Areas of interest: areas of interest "Business Office Building"
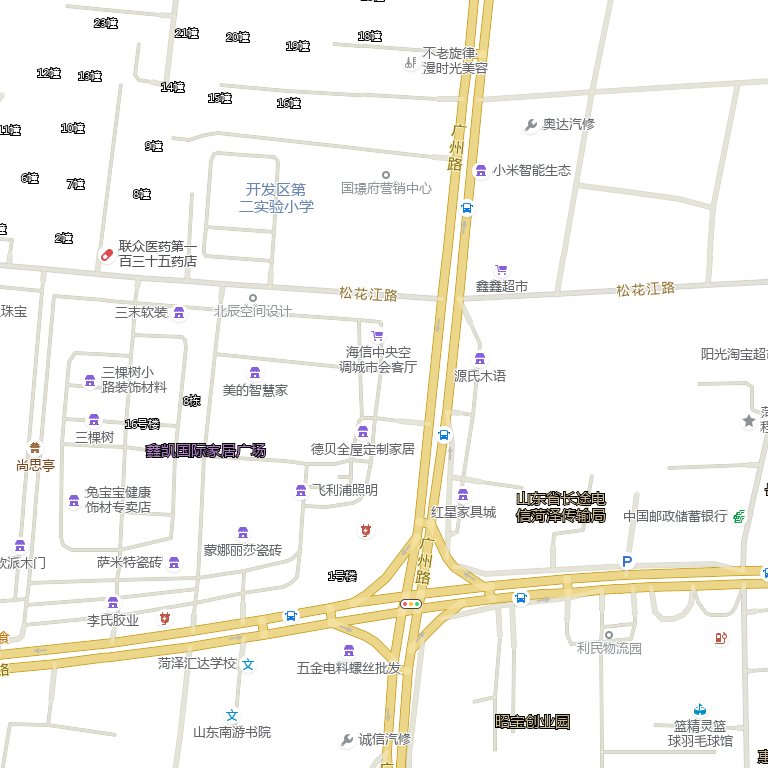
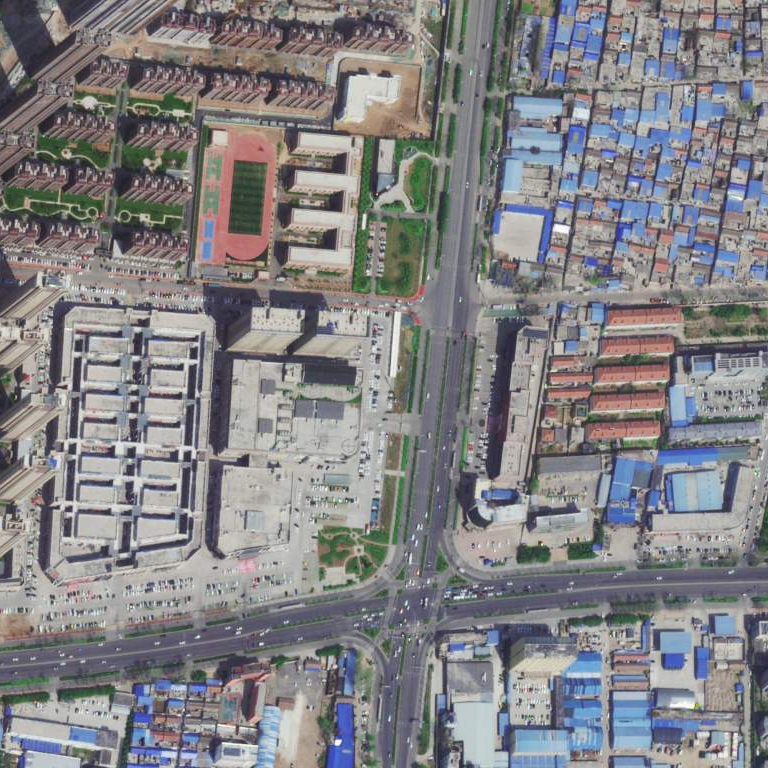